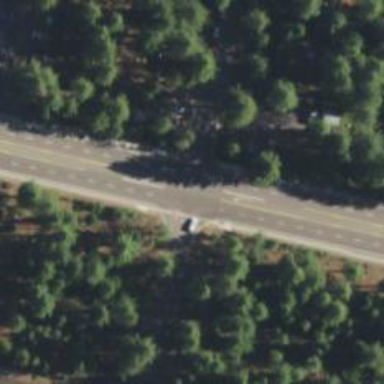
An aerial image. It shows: Primary highway with asphalt surface and separate sidewalk.